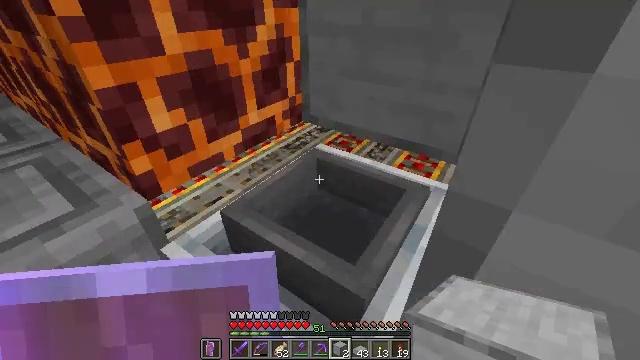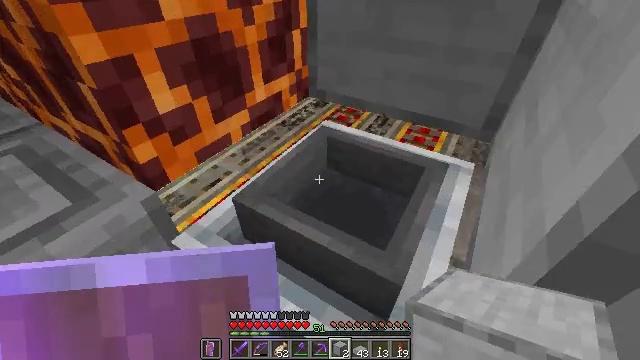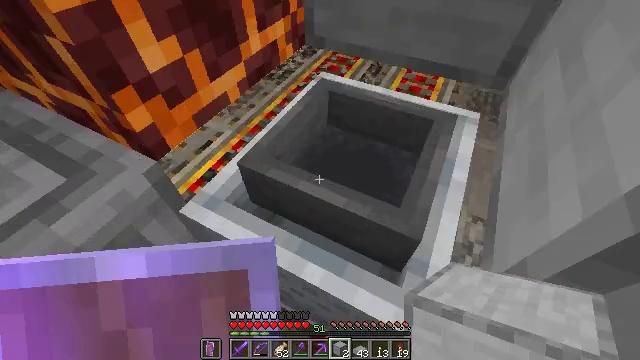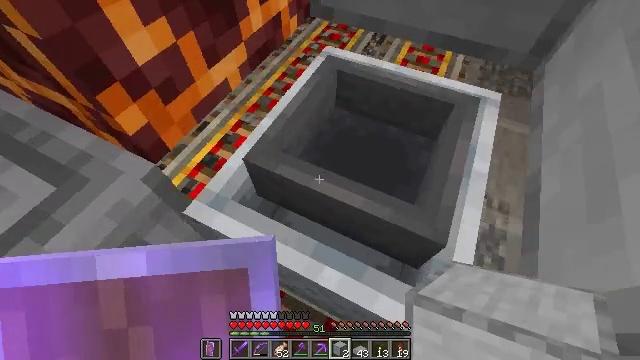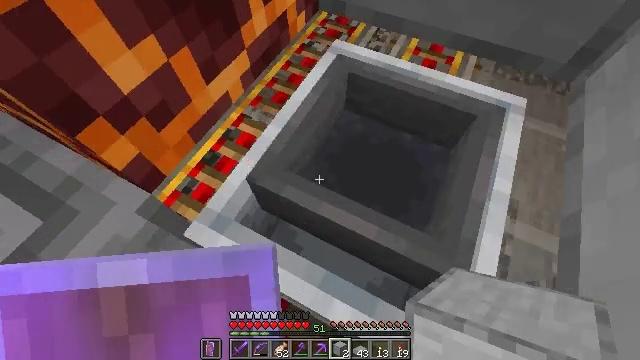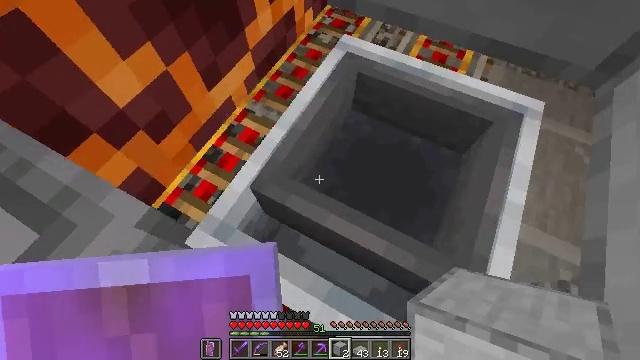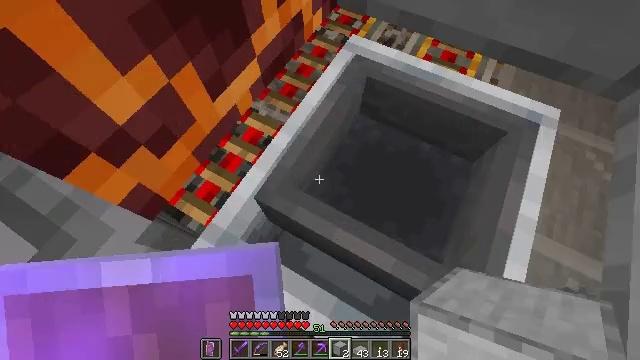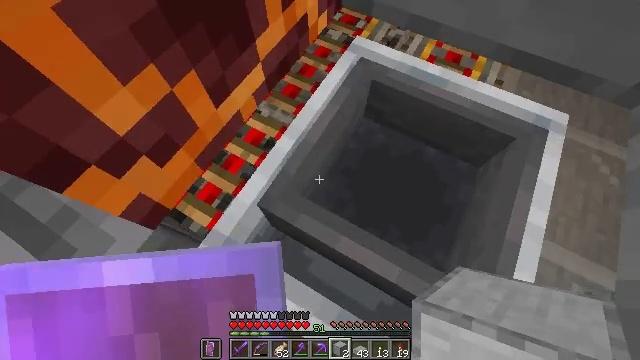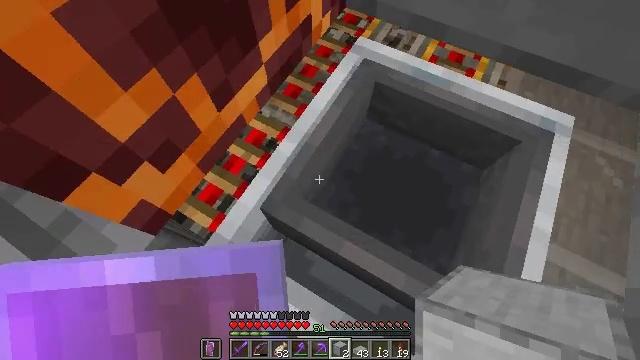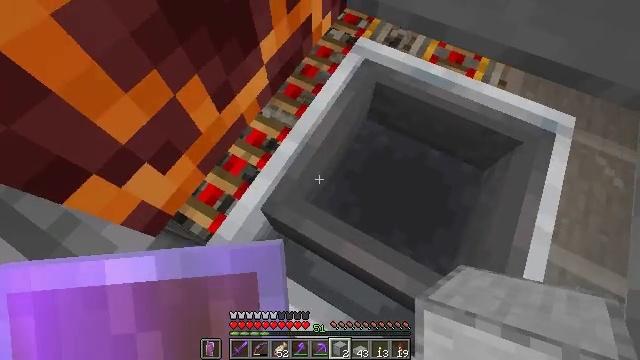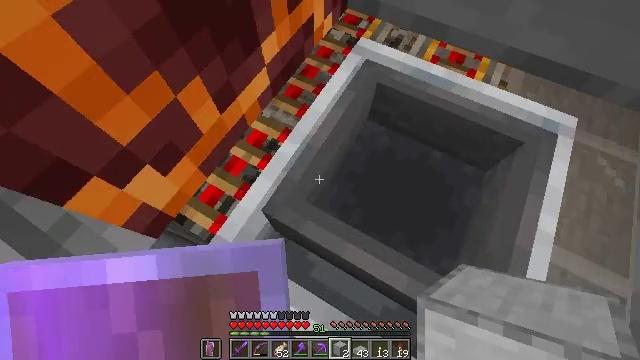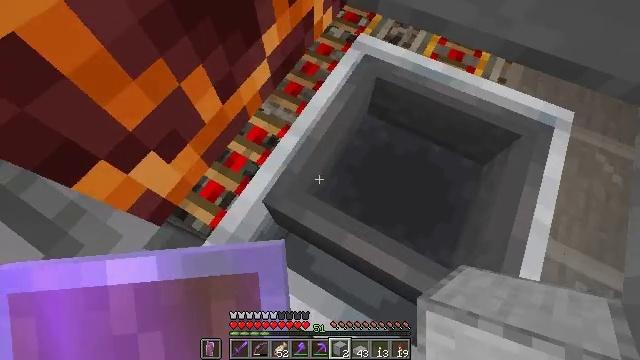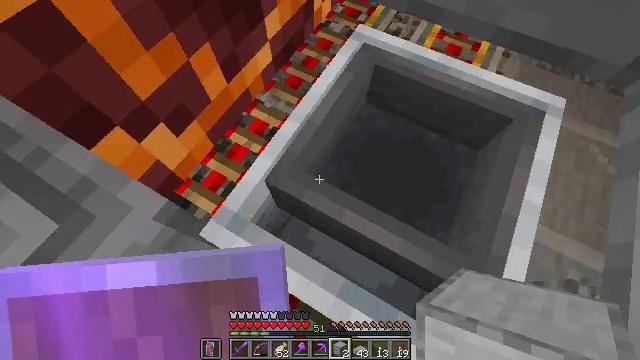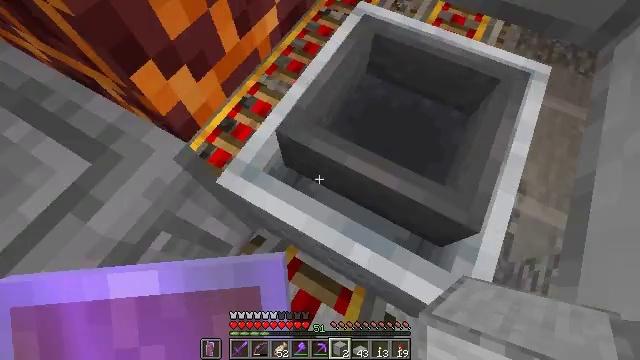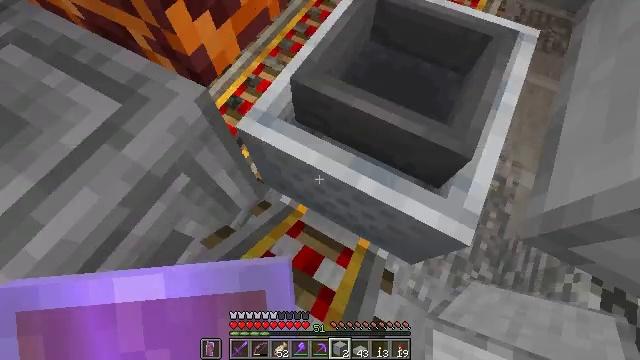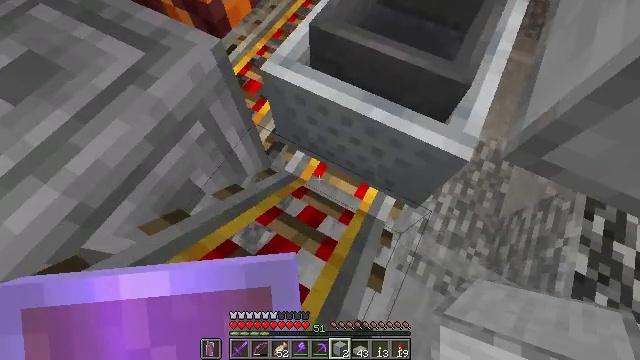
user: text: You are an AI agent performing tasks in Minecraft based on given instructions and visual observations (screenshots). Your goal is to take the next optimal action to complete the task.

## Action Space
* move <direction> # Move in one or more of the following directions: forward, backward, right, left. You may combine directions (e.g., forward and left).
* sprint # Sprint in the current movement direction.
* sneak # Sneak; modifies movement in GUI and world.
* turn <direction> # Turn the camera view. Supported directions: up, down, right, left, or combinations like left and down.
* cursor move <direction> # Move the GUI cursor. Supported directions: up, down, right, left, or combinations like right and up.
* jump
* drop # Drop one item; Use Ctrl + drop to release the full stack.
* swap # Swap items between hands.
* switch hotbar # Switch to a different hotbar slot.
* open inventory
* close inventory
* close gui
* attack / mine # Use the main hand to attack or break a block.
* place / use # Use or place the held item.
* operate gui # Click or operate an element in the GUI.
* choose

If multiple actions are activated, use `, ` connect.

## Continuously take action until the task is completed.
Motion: motion action
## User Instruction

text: Put back the crafting table.
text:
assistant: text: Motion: move forward, turn right and down
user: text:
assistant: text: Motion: move forward, turn right and down
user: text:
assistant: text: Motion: move forward, turn right and down
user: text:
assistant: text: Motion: move forward, turn down
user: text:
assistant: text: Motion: turn left and down
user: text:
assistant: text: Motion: turn left and down
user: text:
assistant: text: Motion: no_op
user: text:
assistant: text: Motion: no_op
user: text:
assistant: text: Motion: no_op
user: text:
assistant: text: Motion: no_op
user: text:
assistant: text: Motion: move back
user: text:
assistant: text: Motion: move back
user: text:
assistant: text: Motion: move back
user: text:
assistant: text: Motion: move back
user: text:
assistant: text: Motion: move back
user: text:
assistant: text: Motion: move back
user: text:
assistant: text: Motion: move back
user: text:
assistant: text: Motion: move back
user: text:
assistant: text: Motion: move back
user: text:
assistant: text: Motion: move back
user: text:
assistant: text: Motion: move back
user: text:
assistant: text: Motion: no_op
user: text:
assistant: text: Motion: no_op
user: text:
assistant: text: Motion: no_op
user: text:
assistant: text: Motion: no_op
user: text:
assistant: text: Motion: no_op
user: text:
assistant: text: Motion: turn left and up
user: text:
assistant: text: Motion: move back, turn left and up
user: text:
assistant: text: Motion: move back, turn left and up
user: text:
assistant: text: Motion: move back, turn left and up